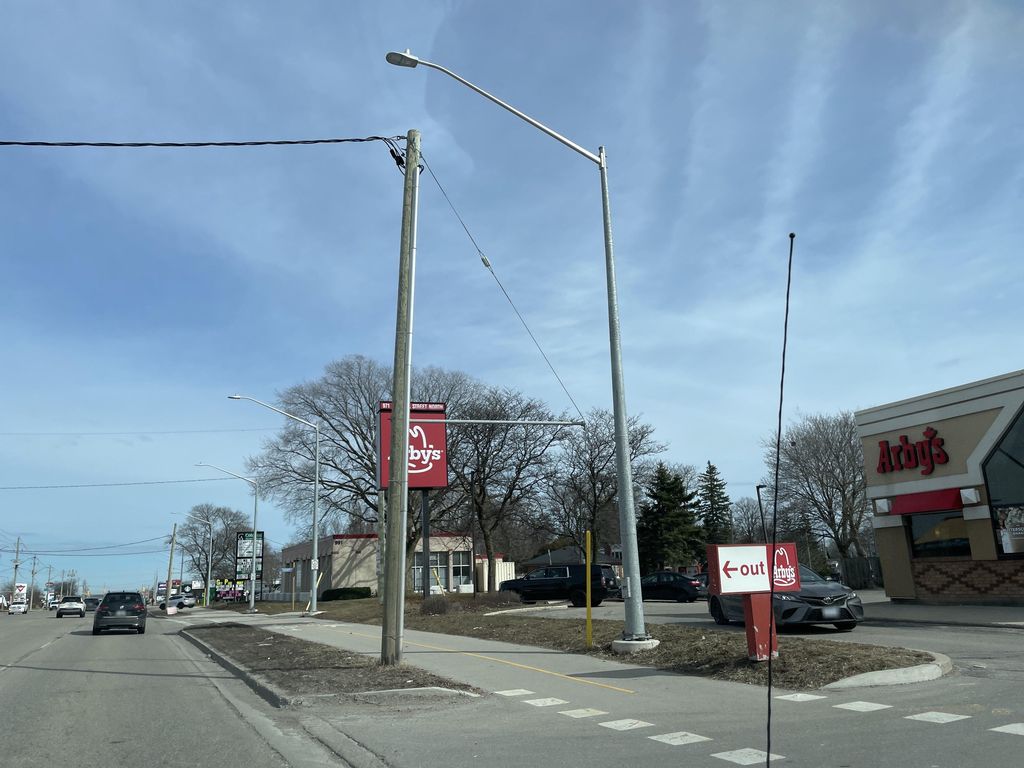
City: kitchener-waterloo